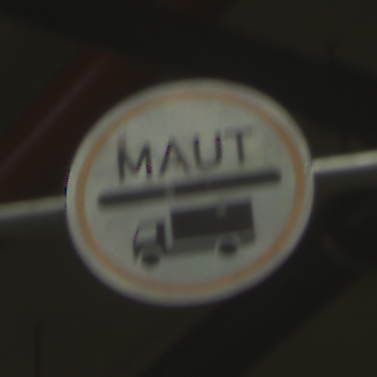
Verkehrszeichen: Mautpflicht
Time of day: NotSpecified
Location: Indoor (Special)
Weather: NotSpecified
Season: NotSpecified
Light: Artificial